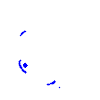
Particle: kaon